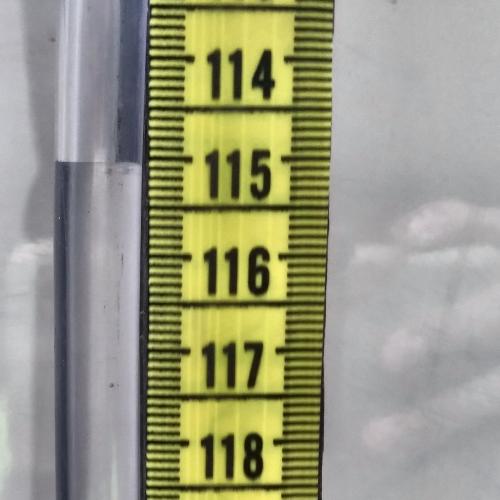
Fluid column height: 115.1 cm